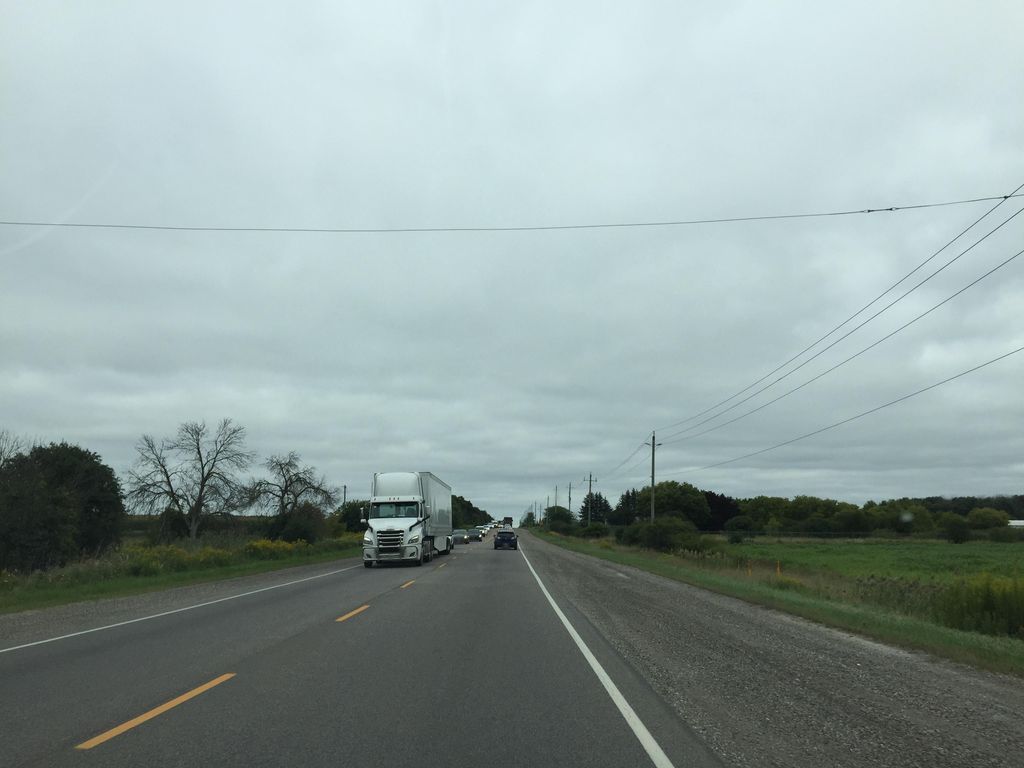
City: kitchener-waterloo